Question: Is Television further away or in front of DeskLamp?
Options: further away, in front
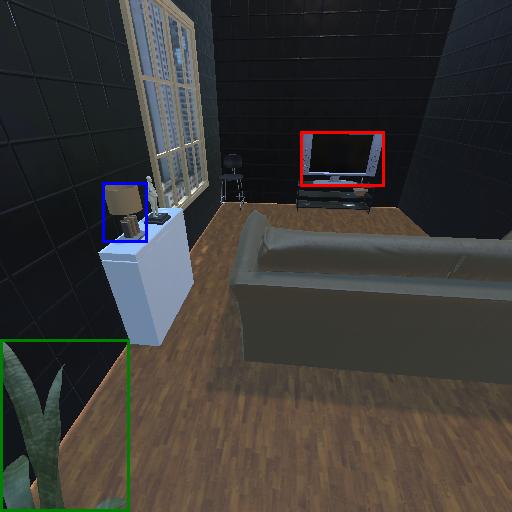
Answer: further away